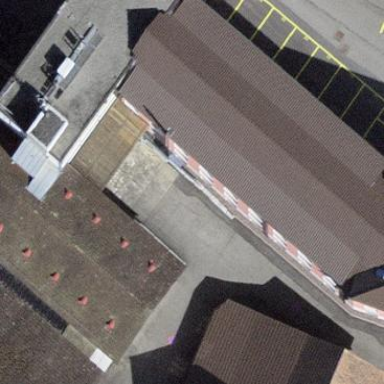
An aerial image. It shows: Industrial building.